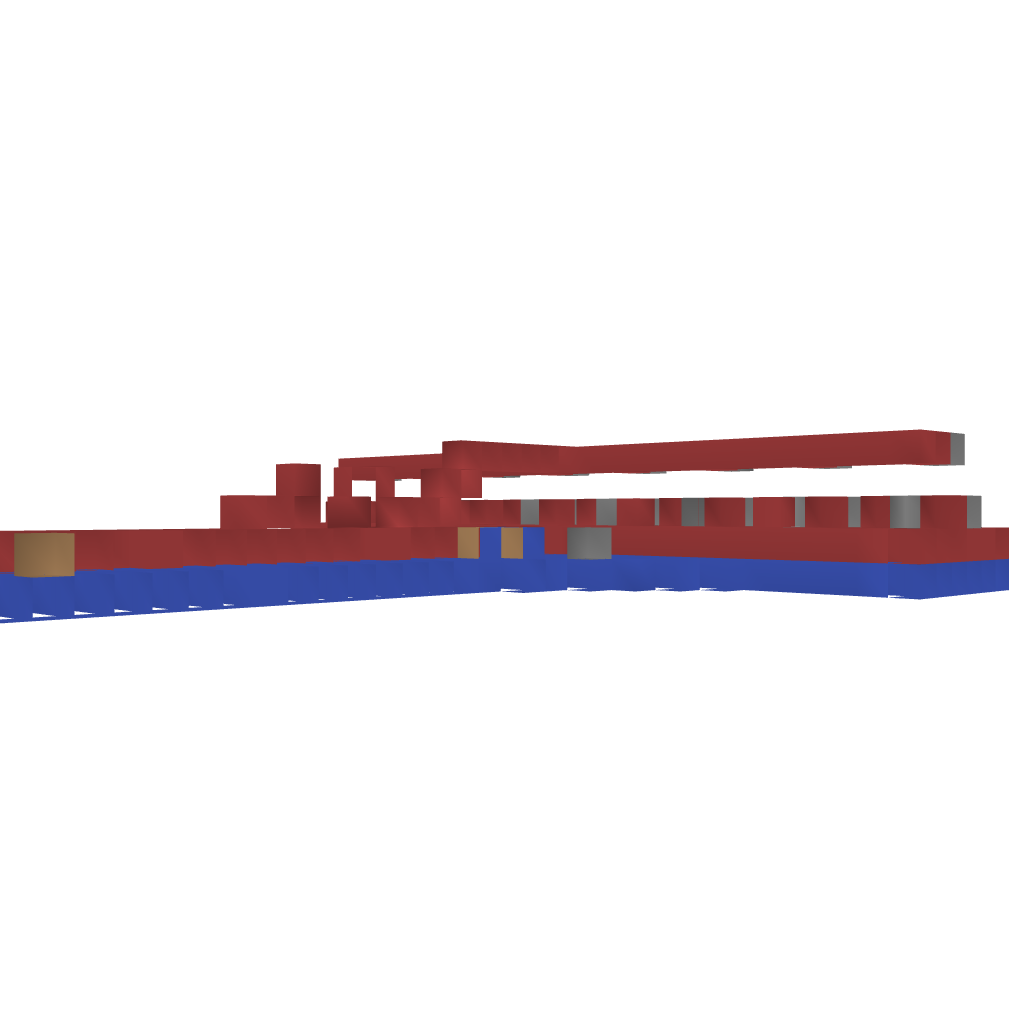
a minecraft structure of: Movecraft Gun-Ship bad low quality